Field crop: maize
Growth stage: 2
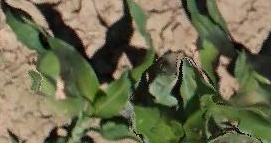
Species: maize